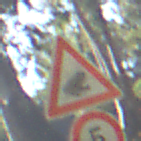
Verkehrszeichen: AmphibienwanderungLinks
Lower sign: Geschwindigkeit5
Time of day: MorningAfternoon
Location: Outdoor (Nature)
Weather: Clear
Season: NotSpecified
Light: Natural